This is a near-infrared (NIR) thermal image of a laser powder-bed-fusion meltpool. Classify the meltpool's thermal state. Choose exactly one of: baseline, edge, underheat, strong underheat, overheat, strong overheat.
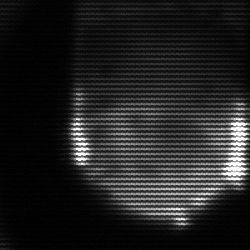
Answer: edge